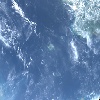
Label: water